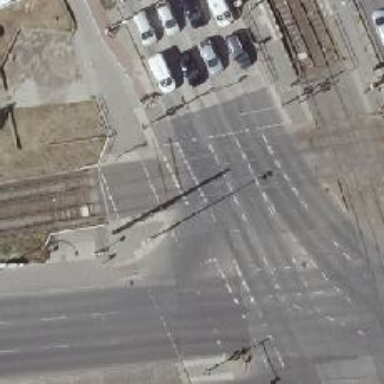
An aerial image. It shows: Tram crossing on the railway.